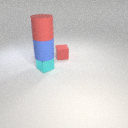
large red rubber cylinder above large blue rubber cylinder